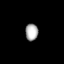
Tissue: lung
Cell type: Epithelial cells
Senescence score: 0.2082
Nuclear area (px): 211
Mean DAPI intensity: 172.019